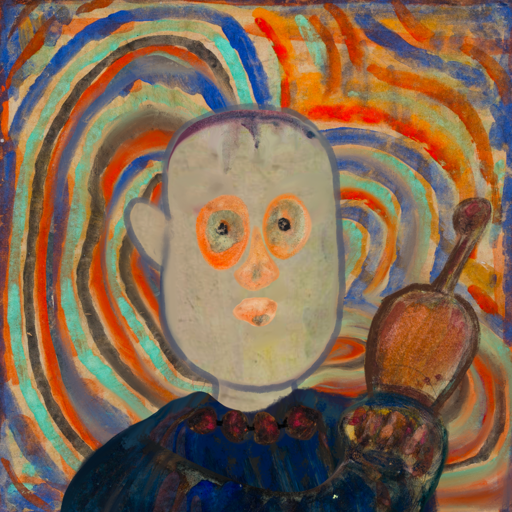
Background: Sisters, Head And Neck Front: Hill_Girl, Face Front: Childish, Bust: Pipe, Hair Front: Blank, Head Accessory: Blank, Second Necklace: Blank, Necklace: Mosgoul, Baby: Blank